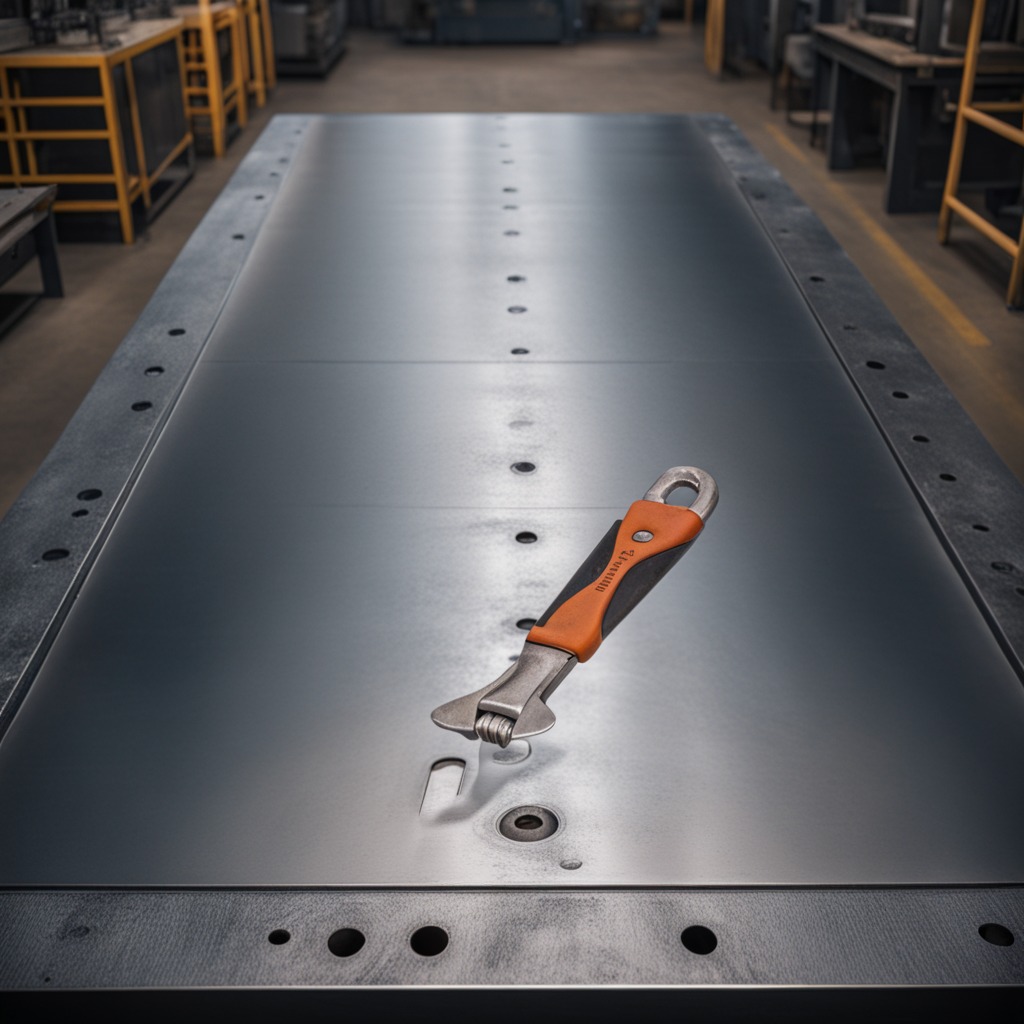
An wrench is lying on a cold steel table in a mining workshop.